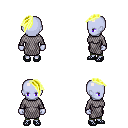
a pixel art fantasy rpg character, female body template, dark elf, purple skin, chain mail, teal pants, gold long mohawk hairstyle, ghillies, four views (front, back, left, right), 2x2 character sprite sheet, small pixel art, hard edges, no anti-aliasing